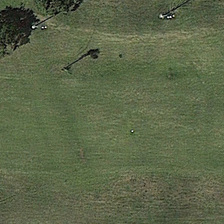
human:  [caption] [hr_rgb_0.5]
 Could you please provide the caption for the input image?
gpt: two green trees are in a piece of green meadow .

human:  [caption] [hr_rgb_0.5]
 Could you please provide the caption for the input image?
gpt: two green trees are in a piece of green meadow .

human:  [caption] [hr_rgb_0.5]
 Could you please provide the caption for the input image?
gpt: two green trees are in a piece of green meadow .

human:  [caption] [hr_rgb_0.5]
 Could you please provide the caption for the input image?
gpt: two green trees are in a piece of green meadow .

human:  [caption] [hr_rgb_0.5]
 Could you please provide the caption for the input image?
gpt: two green trees are in a piece of green meadow .